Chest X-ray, AP view. Patient: 58 years old, sex F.
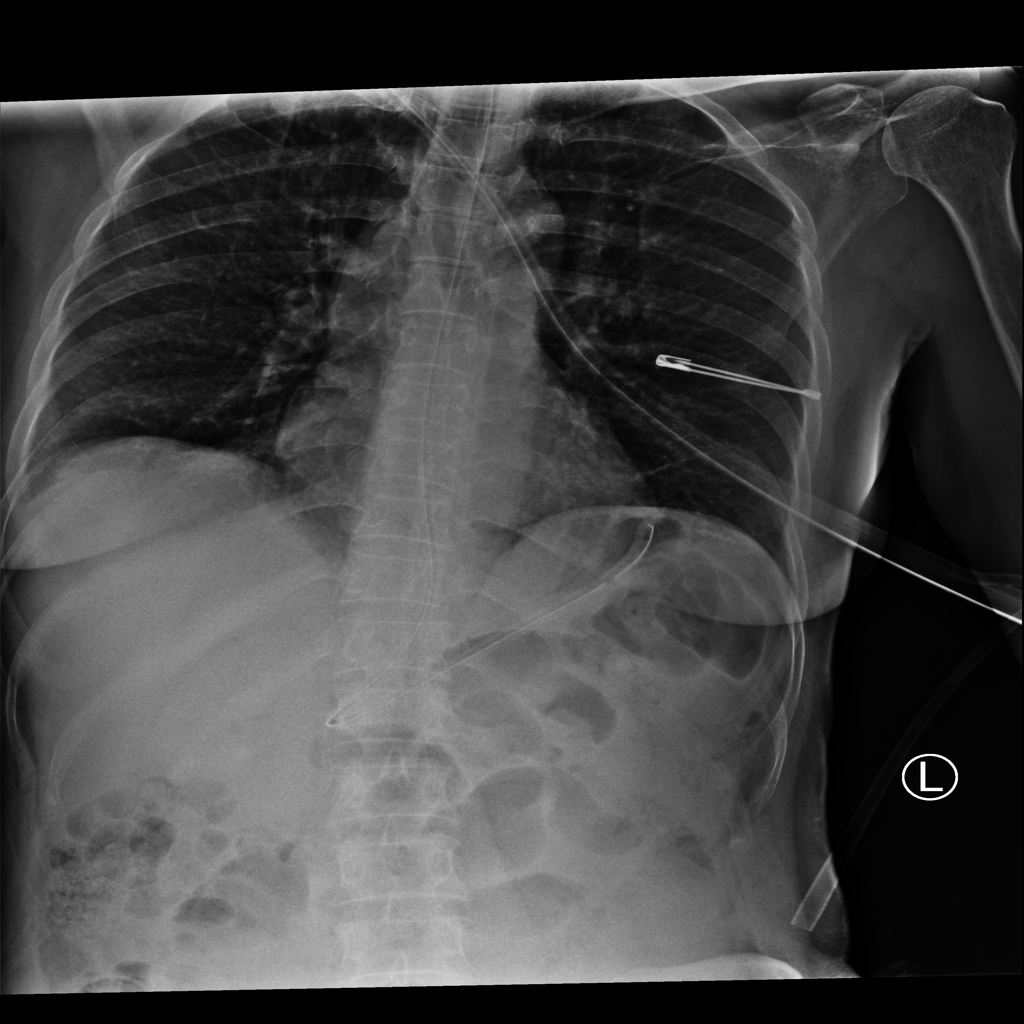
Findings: No Finding